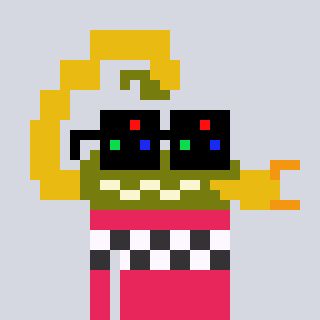
a pixel art character with square black sunglasses, a scorpion-shaped head and a redpinkish-colored body on a cool background